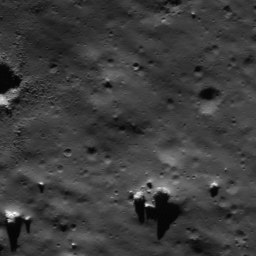
Pit: Schomberger A 1
Host crater: Schomberger A
Host type: impact_melt
Lunar coordinates: latitude -78.058, longitude 25.344